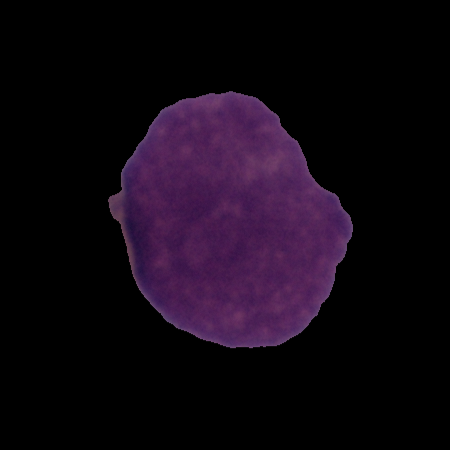
Label: healthy